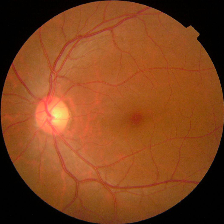
Diabetic retinopathy grade: No DR